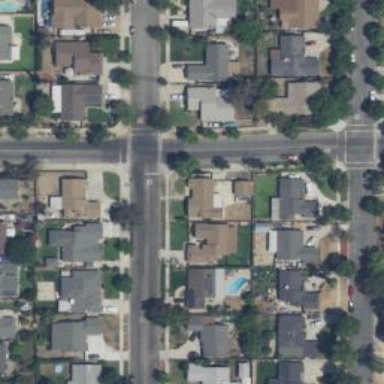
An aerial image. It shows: Residential road with asphalt surface and separate sidewalk.